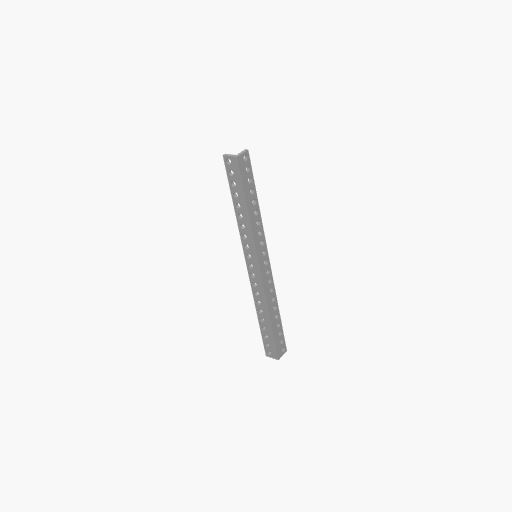
Part: LBeam21H